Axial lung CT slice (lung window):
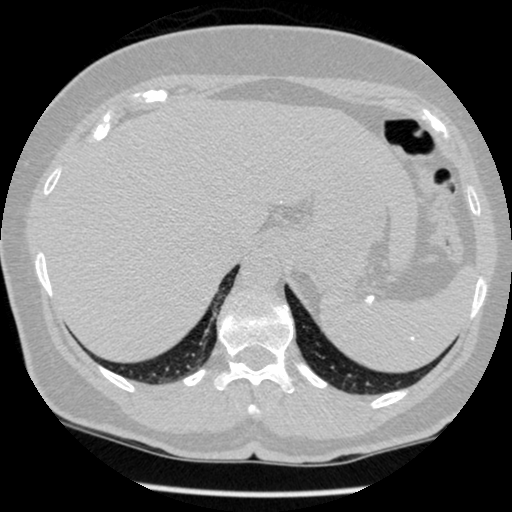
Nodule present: no